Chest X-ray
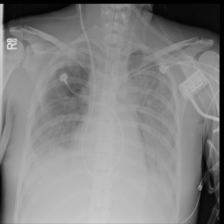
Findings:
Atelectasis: negative
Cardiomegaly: negative
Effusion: negative
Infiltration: negative
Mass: negative
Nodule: negative
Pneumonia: negative
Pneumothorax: negative
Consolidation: negative
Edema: negative
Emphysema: negative
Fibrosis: negative
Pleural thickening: negative
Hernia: negative